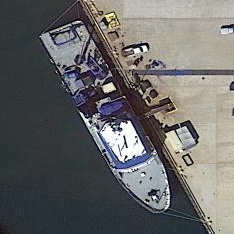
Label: civil